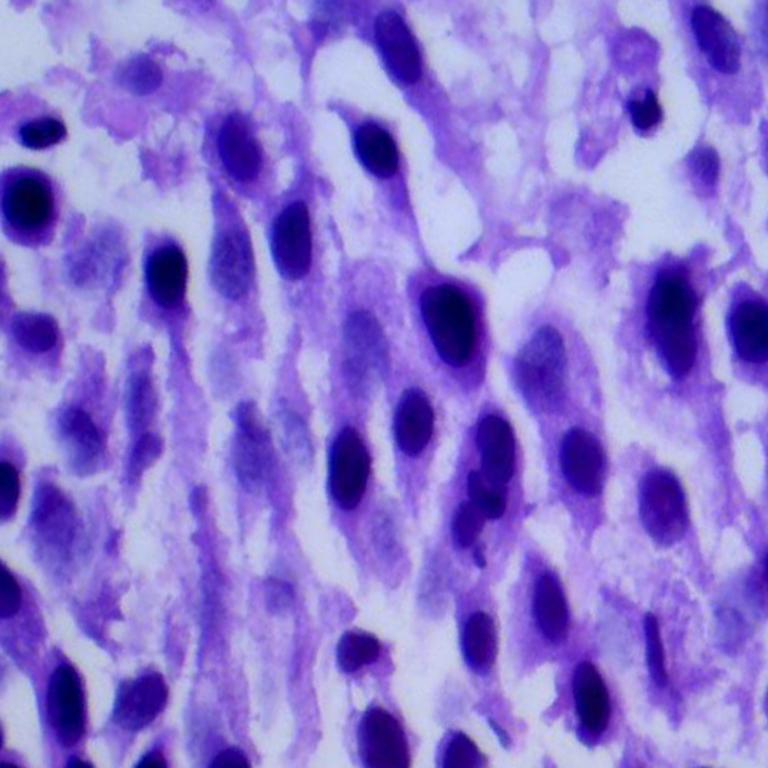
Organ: lung
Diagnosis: squamous carcinomas